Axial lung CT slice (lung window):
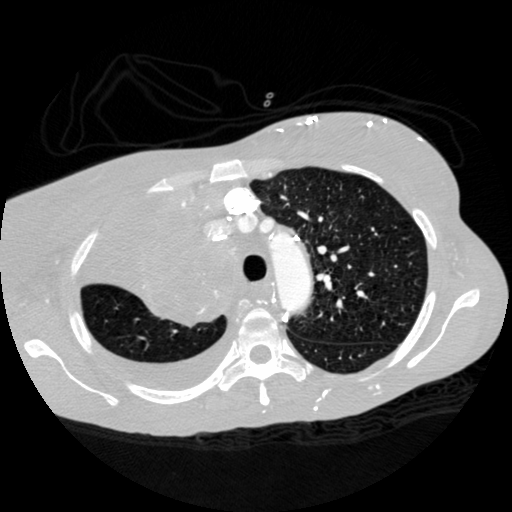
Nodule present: no